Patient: sex M, age 36
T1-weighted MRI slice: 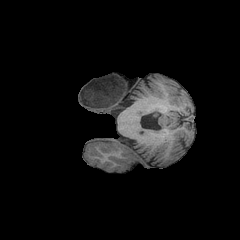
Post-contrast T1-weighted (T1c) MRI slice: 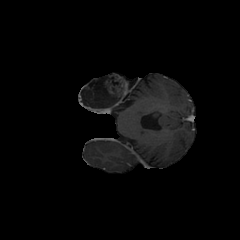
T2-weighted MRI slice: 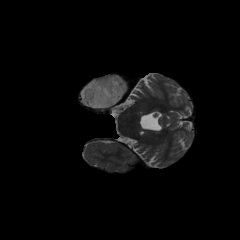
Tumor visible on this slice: yes
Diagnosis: Astrocytoma, IDH-mutant
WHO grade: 4